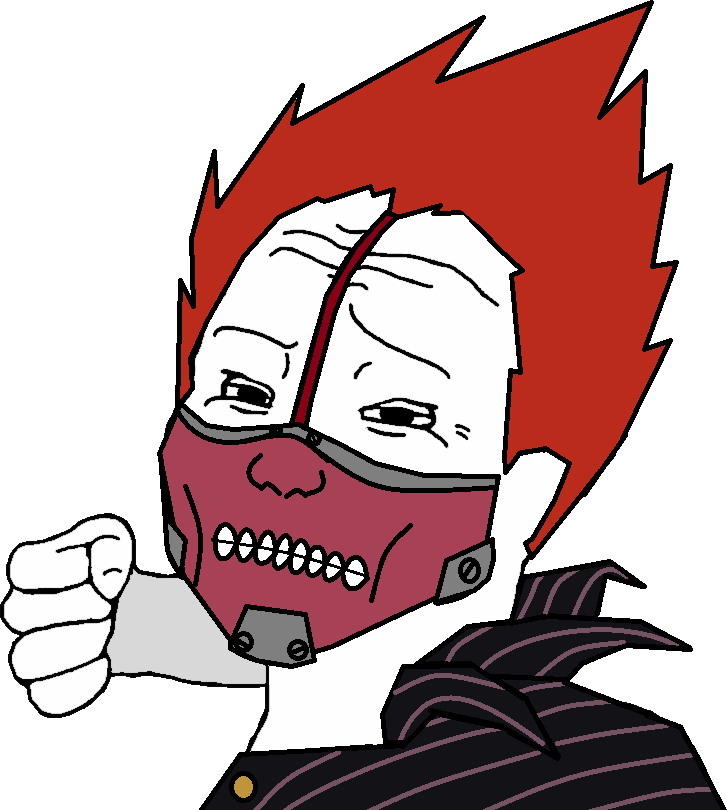
Label: 5_Smugjak